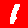
Digit: 1